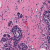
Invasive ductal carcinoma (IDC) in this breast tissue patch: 0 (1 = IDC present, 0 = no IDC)